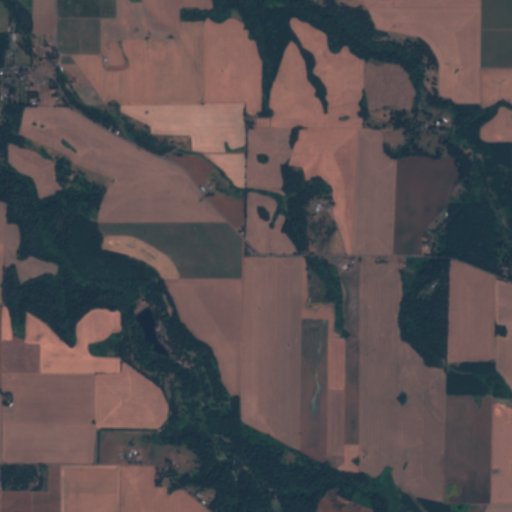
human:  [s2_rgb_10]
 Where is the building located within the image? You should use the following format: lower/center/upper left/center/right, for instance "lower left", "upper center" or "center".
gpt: There is no building in the image.